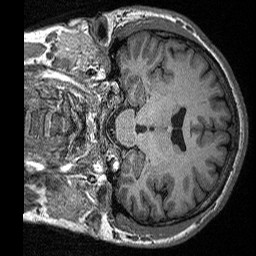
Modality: T1w
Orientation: coronal
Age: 35
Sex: male
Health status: healthy
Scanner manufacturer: siemens
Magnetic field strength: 3 T
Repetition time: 2.3 s
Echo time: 0.00298 s